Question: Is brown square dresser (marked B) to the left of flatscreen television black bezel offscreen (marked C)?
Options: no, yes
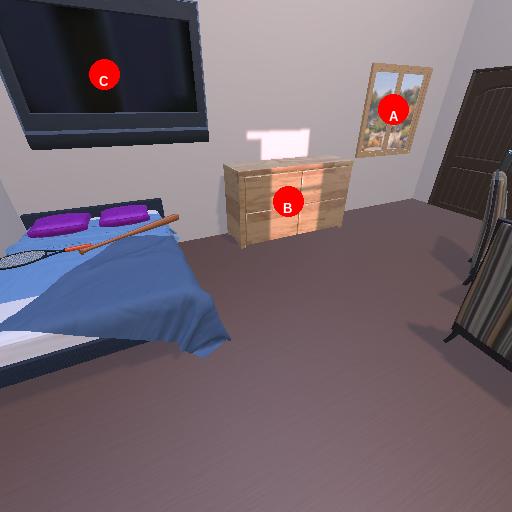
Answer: no